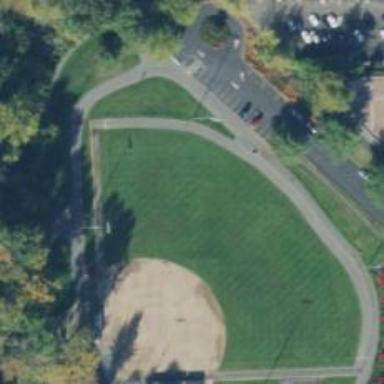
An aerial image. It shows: Baseball pitch for leisure land activities.